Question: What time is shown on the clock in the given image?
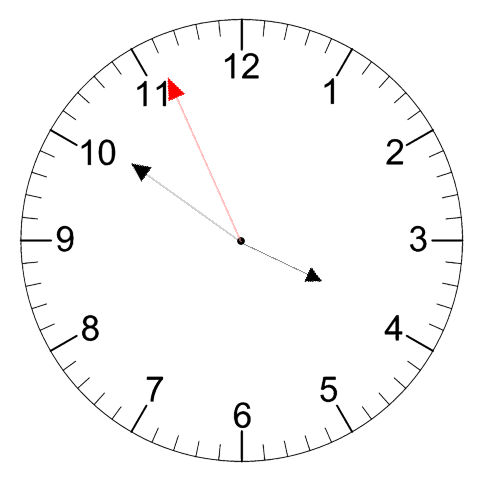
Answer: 03:50:56